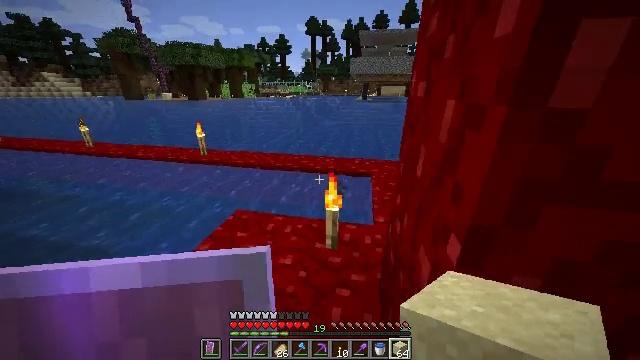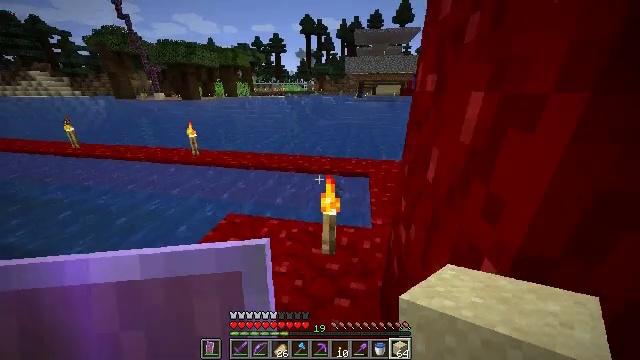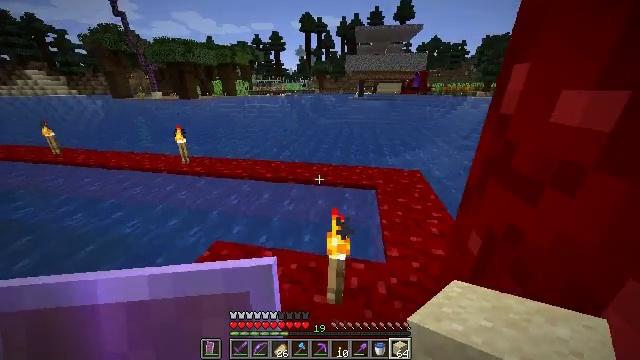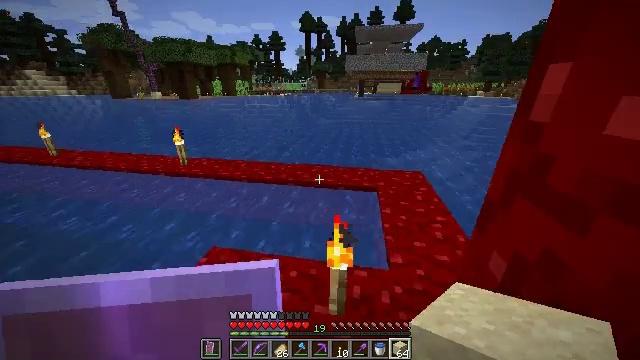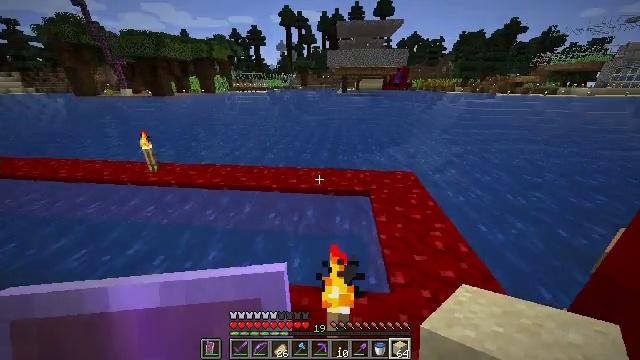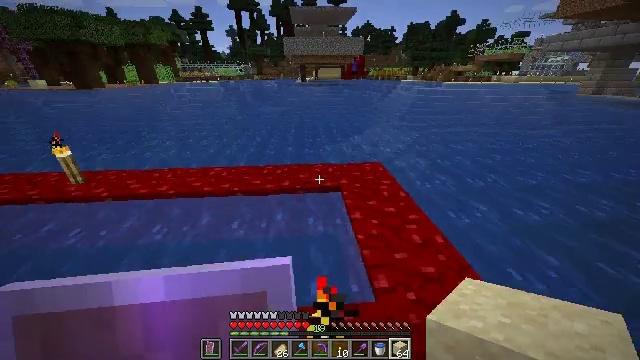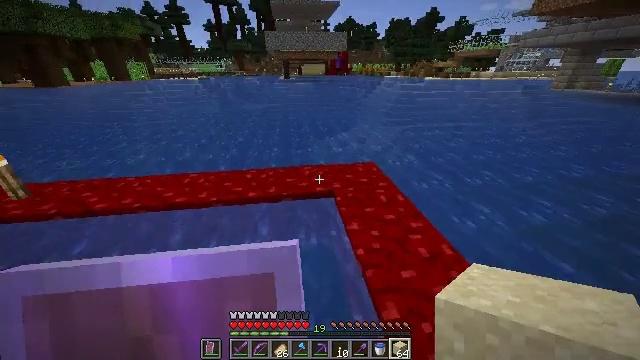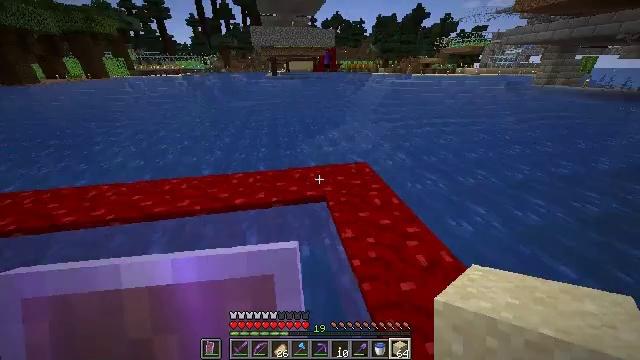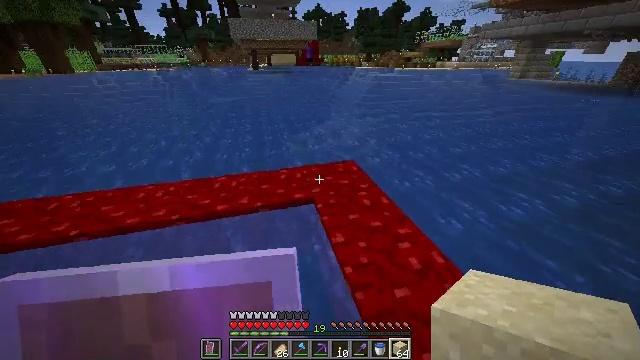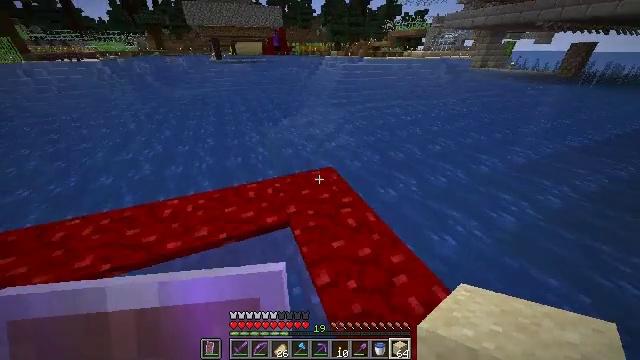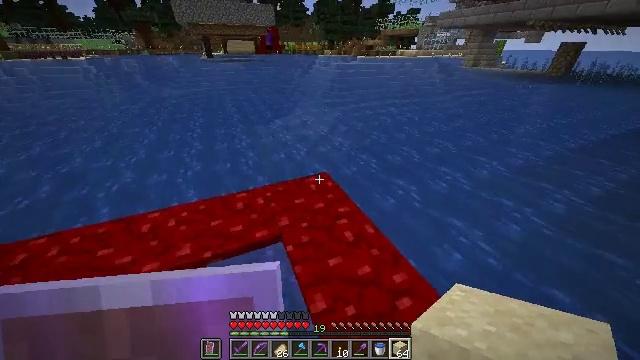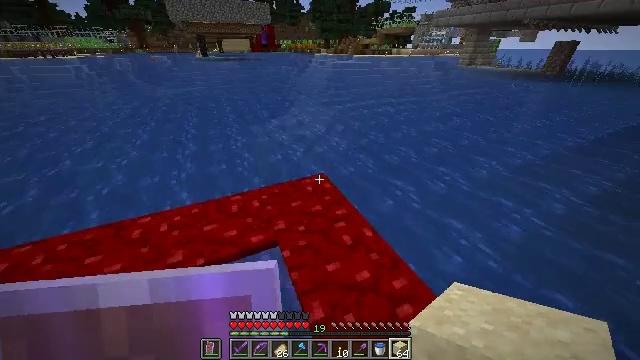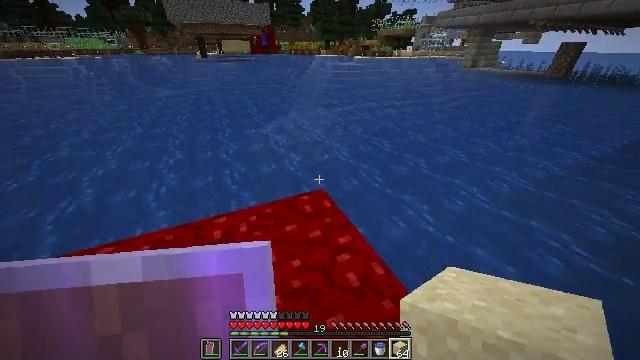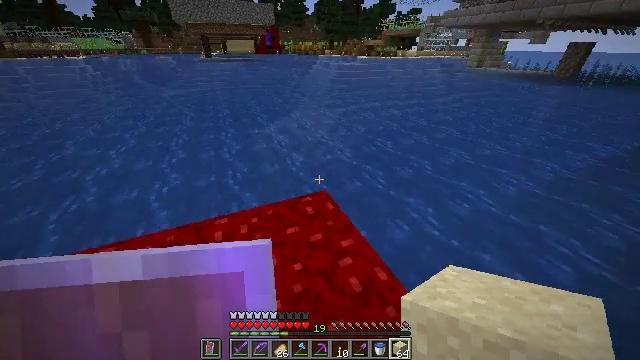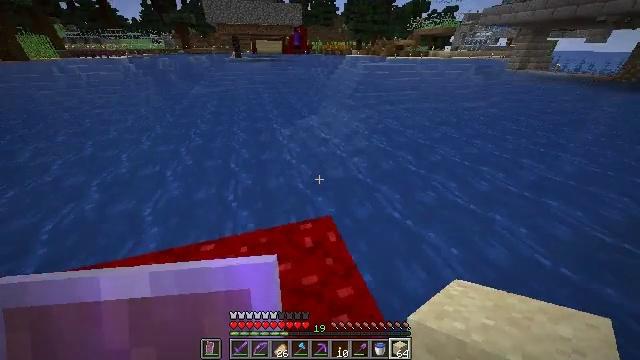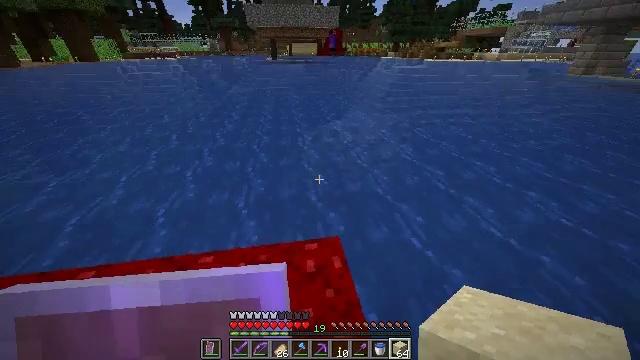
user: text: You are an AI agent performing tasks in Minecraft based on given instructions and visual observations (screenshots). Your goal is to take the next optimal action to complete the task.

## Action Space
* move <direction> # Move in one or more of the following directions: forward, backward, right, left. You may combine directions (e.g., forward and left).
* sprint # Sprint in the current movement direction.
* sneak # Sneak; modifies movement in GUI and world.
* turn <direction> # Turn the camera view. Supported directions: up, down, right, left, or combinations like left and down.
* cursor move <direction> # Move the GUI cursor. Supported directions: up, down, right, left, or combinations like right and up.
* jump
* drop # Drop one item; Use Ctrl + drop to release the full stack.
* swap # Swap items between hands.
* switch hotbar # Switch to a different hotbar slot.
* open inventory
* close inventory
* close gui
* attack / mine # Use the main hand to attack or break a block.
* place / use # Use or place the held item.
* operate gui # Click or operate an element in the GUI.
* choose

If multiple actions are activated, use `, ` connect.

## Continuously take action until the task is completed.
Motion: motion action
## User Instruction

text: Place gunpowder and sand on the crafting grid to craft TNT.
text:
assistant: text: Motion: move forward, sprint, turn right
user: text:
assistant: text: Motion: move forward, sprint
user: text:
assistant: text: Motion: move forward, sprint
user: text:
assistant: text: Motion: move forward, sprint, turn right
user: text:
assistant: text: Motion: move forward, sprint, turn right and down
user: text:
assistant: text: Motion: move forward, sprint, turn right and down
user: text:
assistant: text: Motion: move forward, sprint, turn right
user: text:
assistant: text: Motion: move forward, sprint, turn right and down
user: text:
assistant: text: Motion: move forward, sprint, turn right and down
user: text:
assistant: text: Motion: move forward, sprint, turn right
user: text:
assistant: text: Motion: move forward, sprint
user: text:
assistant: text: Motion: move forward, sprint
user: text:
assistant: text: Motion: move forward and move right, sprint
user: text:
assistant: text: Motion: move forward and move right, sprint, turn left
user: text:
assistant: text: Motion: move forward and move right, sprint, turn left
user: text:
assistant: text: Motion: move forward, sprint, turn left
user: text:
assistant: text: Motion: move forward, sprint, turn left
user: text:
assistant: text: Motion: move forward, sprint, turn left, jump
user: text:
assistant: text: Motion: move forward, sprint, jump
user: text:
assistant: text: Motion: move forward, sprint, jump
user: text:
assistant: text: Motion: move forward, sprint, jump
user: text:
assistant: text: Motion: move forward, sprint, jump
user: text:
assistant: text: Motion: move forward, sprint, jump
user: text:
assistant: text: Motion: move forward, sprint, jump
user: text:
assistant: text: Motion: move forward, sprint, jump
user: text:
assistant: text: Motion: move forward, sprint, jump
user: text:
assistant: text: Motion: move forward, sprint, turn left and up
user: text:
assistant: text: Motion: move forward, sprint, turn left and up
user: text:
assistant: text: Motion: move forward, sprint, turn left and up
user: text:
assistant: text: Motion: move forward, sprint